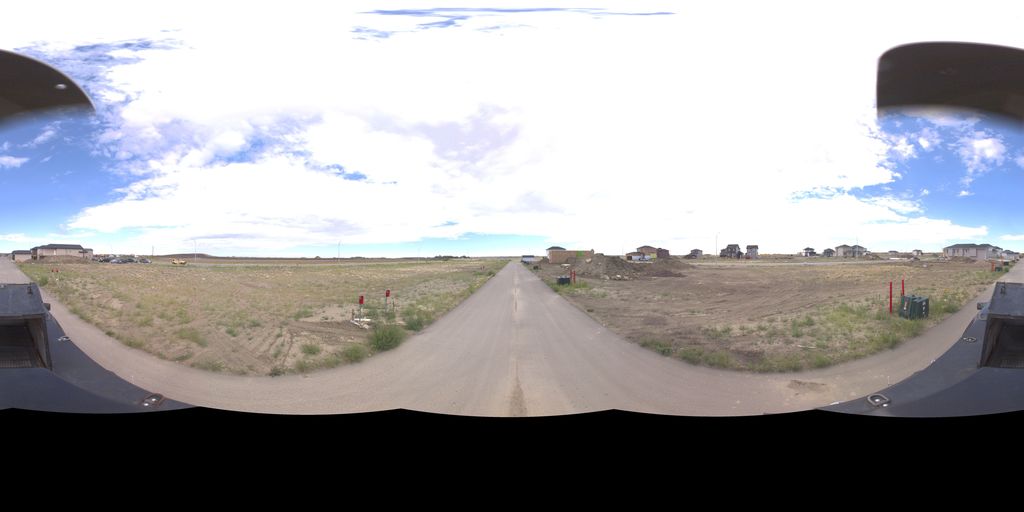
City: saskatoon